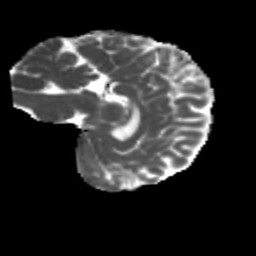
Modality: MD
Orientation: sagittal
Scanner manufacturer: siemens
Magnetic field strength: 3 T
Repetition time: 4 s
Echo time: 0.0594 s